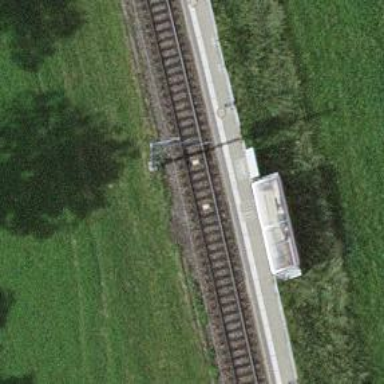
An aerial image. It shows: Public transport halt for railway stop position.